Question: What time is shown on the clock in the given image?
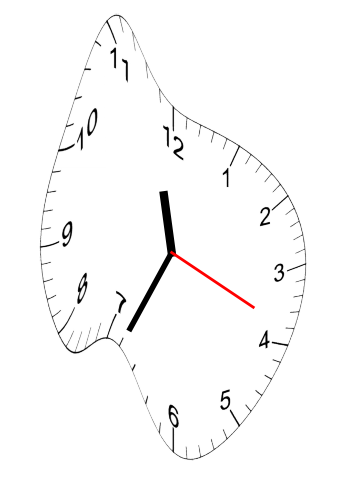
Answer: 11:34:19